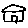
Label: house